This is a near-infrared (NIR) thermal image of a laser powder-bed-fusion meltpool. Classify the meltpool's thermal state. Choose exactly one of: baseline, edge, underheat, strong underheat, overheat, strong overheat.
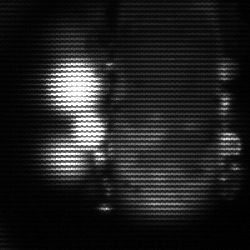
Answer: strong underheat